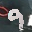
Label: 9